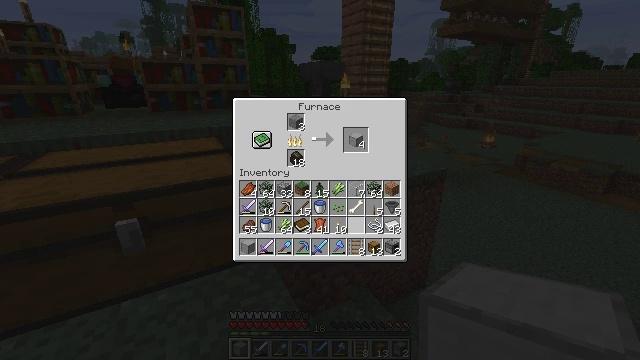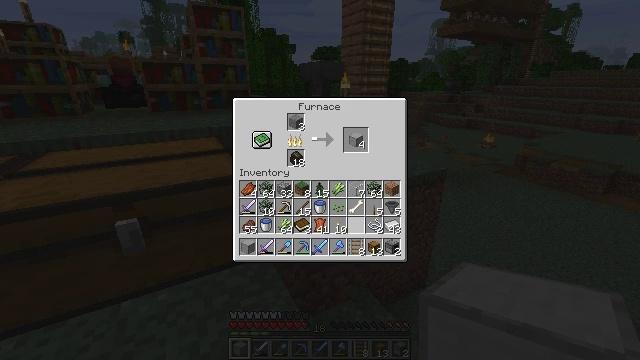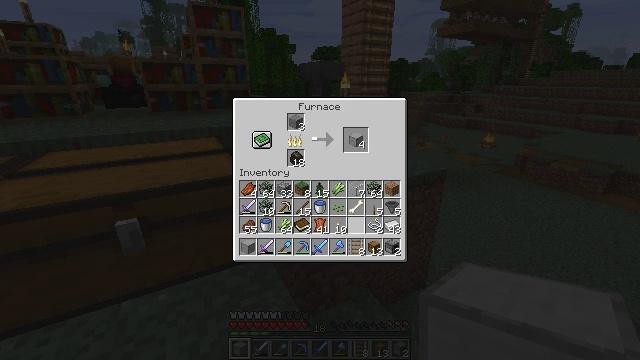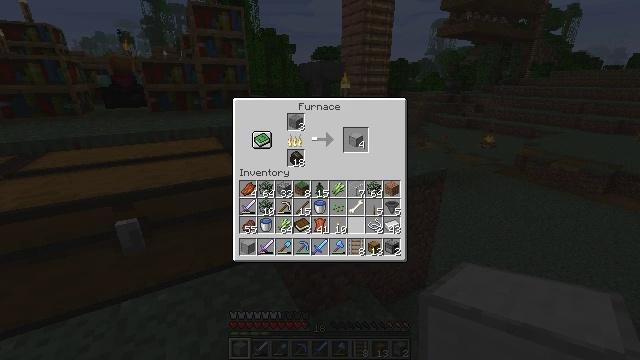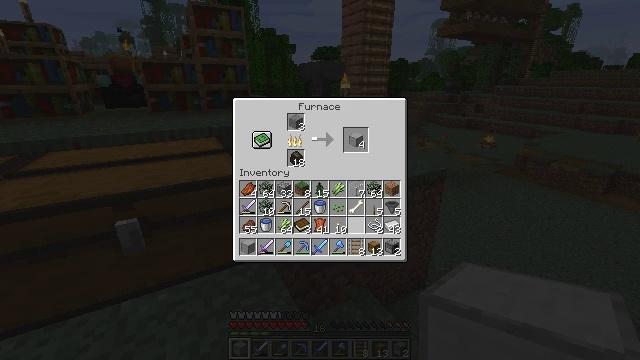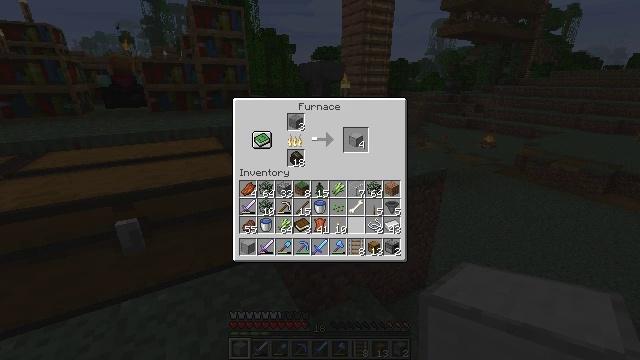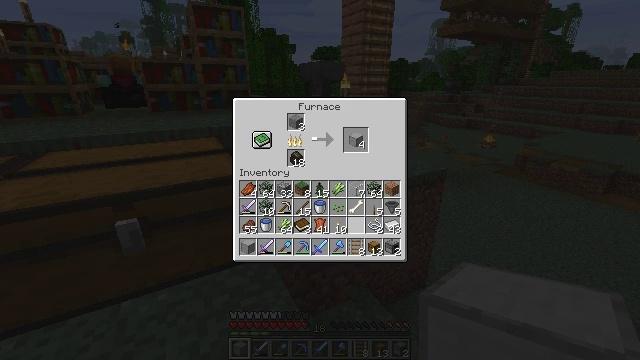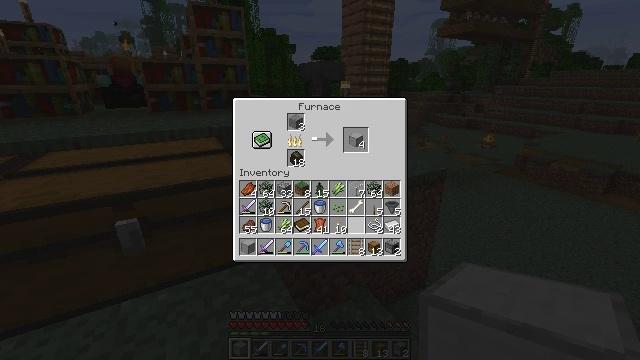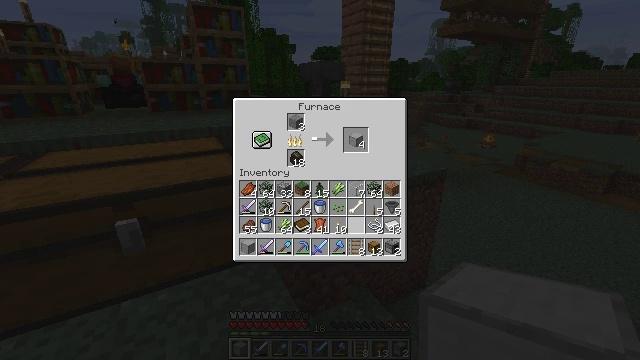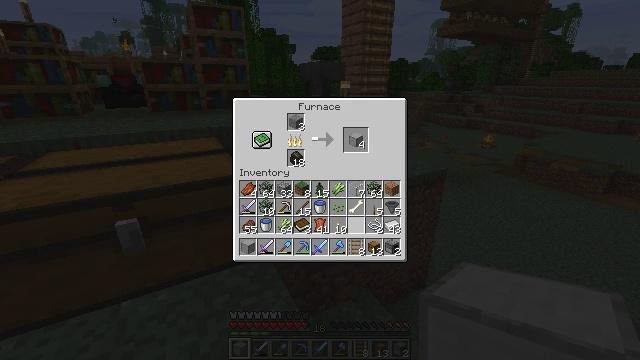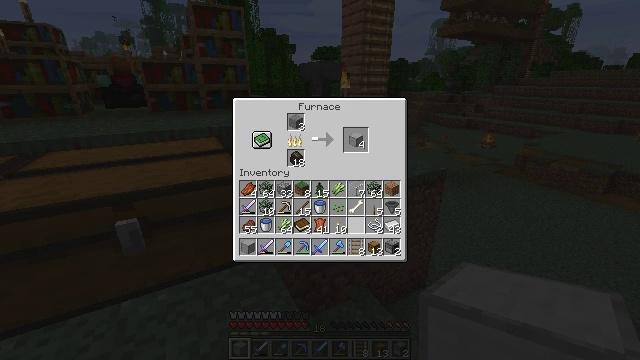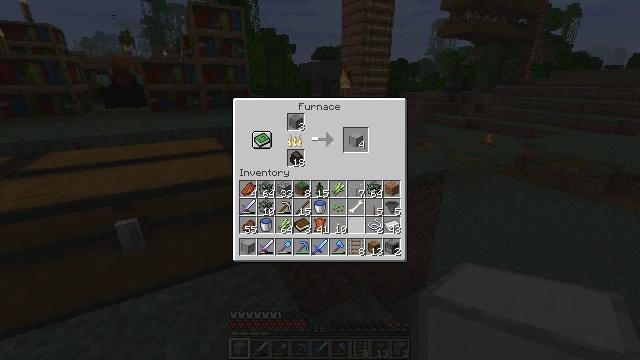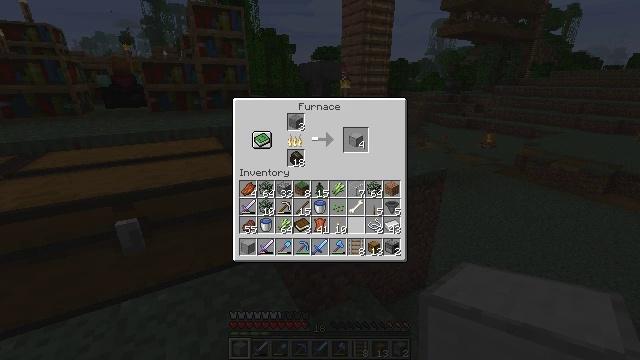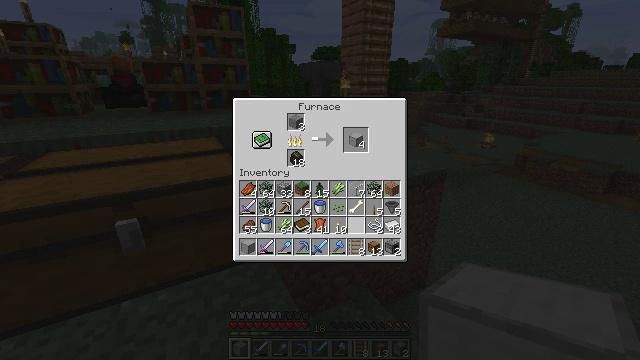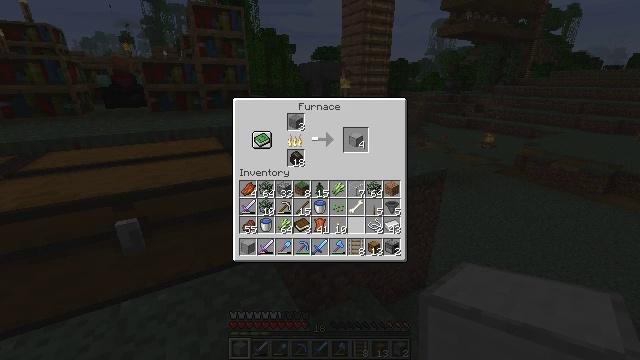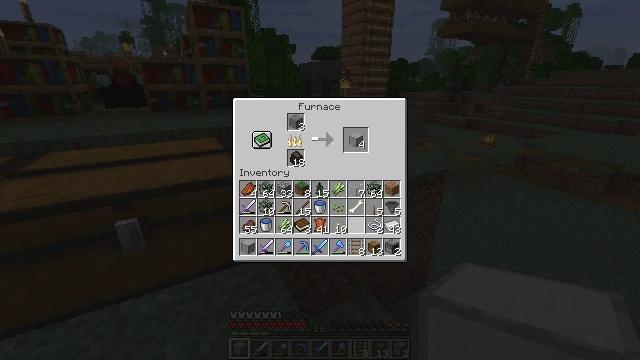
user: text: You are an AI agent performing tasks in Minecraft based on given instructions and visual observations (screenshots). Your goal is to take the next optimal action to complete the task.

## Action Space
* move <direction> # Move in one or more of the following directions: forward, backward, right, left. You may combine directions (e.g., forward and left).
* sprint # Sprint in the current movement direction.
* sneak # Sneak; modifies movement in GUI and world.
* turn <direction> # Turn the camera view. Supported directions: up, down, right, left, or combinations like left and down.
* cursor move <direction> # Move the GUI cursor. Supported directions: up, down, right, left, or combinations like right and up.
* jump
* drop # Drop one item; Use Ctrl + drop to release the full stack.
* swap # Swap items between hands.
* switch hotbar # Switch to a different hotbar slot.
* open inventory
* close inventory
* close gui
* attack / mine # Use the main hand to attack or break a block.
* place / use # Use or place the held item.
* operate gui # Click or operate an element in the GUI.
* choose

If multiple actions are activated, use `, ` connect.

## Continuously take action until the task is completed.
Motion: motion action
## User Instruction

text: Use the furnace to smelt stone into smooth stone.
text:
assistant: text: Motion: no_op
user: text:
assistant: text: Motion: no_op
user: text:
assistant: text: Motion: no_op
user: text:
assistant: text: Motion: no_op
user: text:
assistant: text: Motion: no_op
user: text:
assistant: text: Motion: no_op
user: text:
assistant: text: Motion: no_op
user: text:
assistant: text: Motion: no_op
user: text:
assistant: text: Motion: no_op
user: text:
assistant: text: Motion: no_op
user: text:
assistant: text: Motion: no_op
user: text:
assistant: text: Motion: no_op
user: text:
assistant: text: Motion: no_op
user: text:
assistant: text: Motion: no_op
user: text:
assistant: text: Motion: no_op
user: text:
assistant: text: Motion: no_op
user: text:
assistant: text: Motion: no_op
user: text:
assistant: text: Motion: no_op
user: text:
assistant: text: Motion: no_op
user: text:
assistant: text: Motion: no_op
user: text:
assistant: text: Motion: no_op
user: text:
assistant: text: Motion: no_op
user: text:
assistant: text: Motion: no_op
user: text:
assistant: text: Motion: no_op
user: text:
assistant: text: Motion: no_op
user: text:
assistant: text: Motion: no_op
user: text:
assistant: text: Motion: no_op
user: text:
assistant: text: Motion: no_op
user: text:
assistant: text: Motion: no_op
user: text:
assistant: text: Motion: no_op